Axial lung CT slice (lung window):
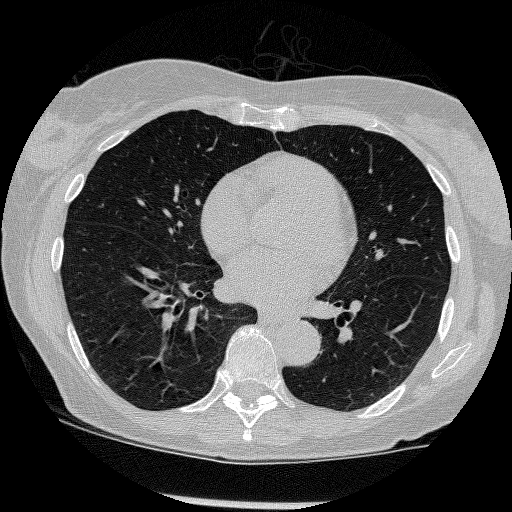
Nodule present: no